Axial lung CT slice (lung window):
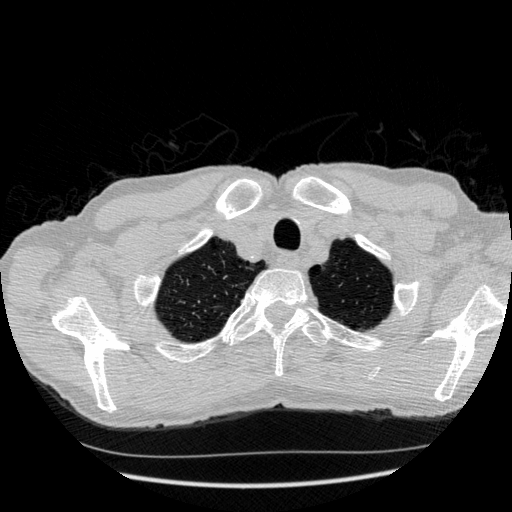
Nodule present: no